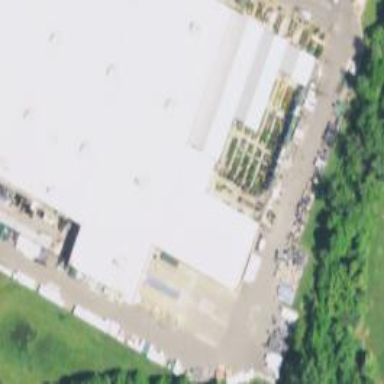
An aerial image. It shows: Garden centre housed in building.